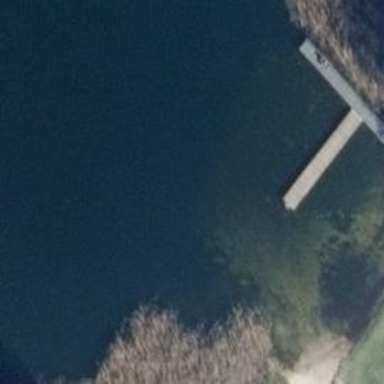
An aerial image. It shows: Swimming area meant for leisure land activities like swimming.